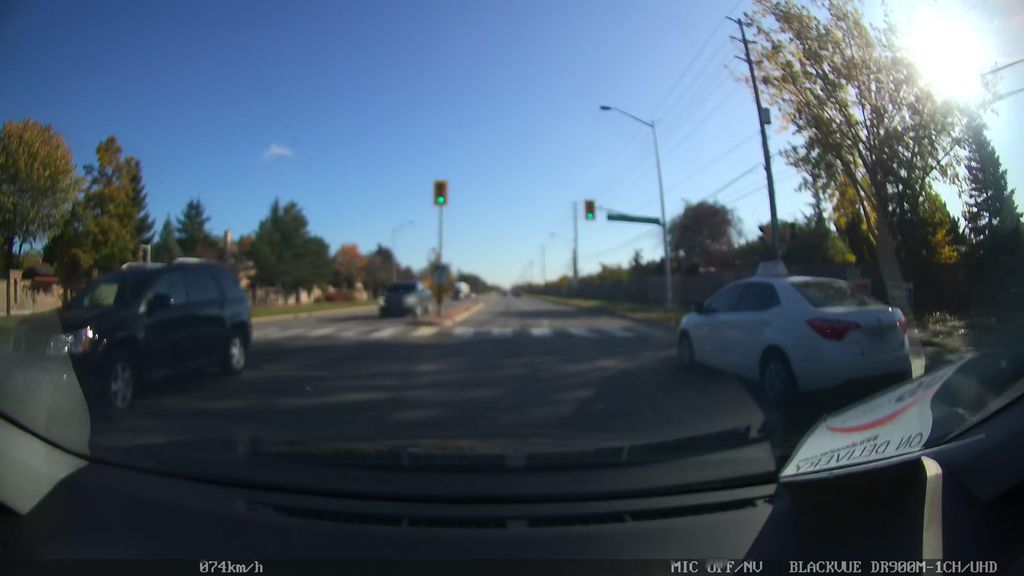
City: toronto